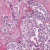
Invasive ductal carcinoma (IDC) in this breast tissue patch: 1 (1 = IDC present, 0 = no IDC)